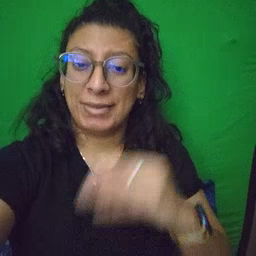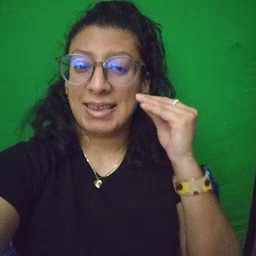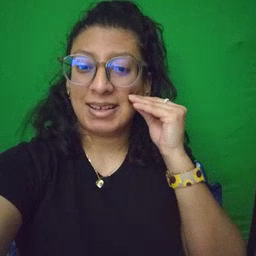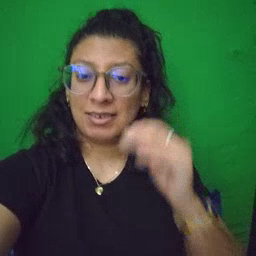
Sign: kiss